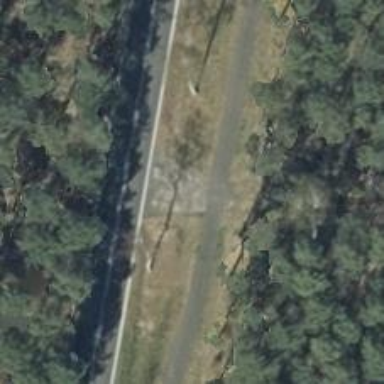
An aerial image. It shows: Sandy track road with grade3 tracktype.